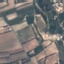
Land use / land cover class: PermanentCrop